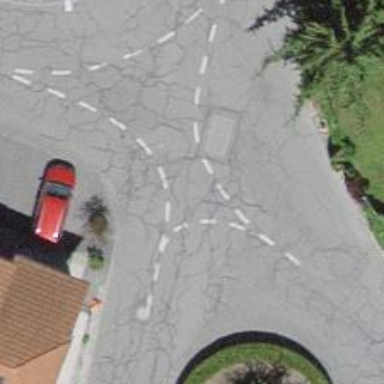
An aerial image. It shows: Smooth asphalt road in residential area.